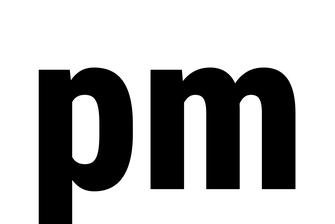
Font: Roboto_Condensed_ExtraBold